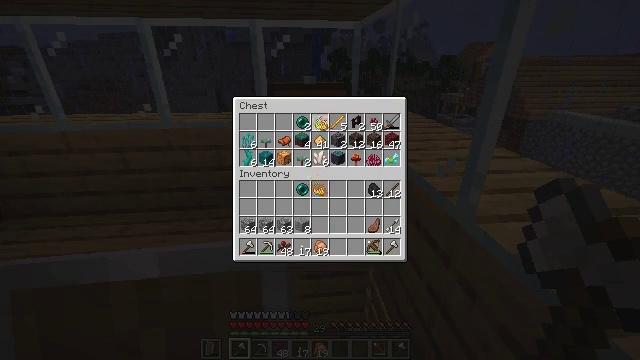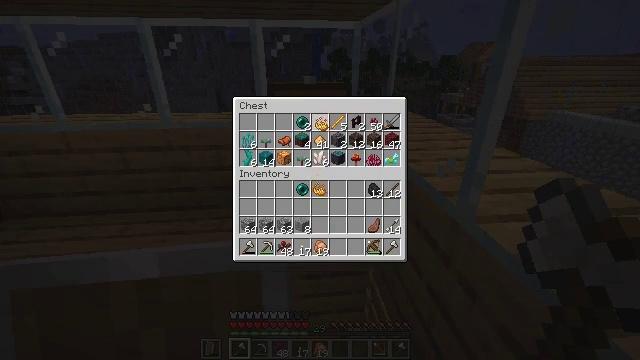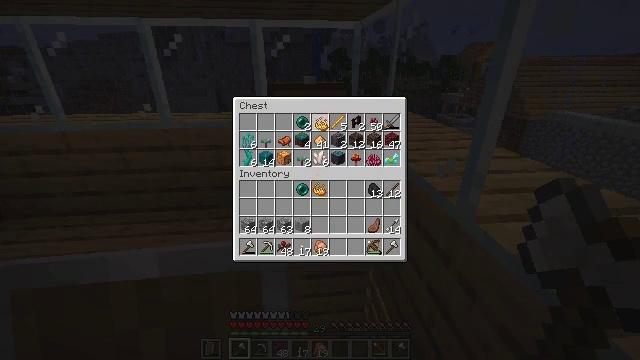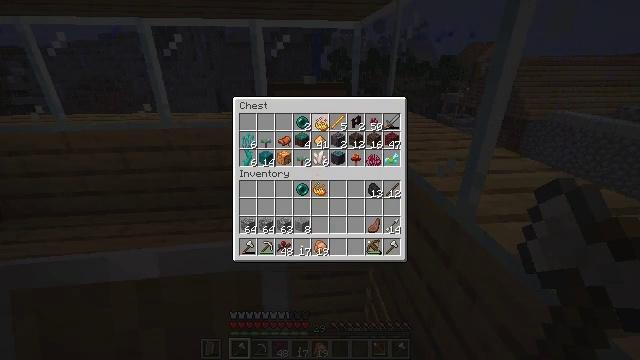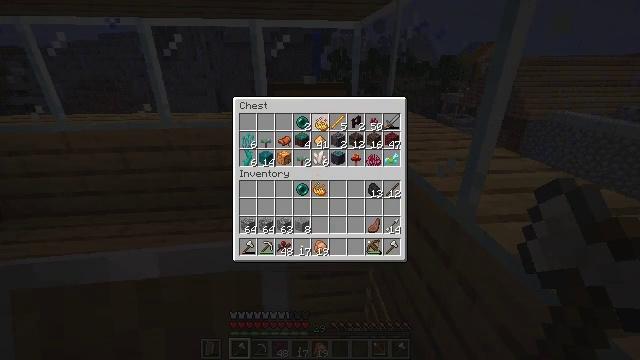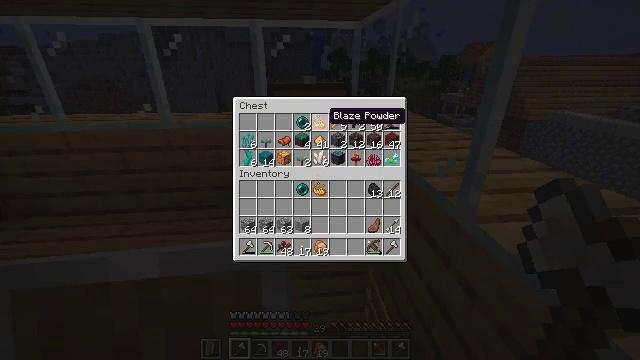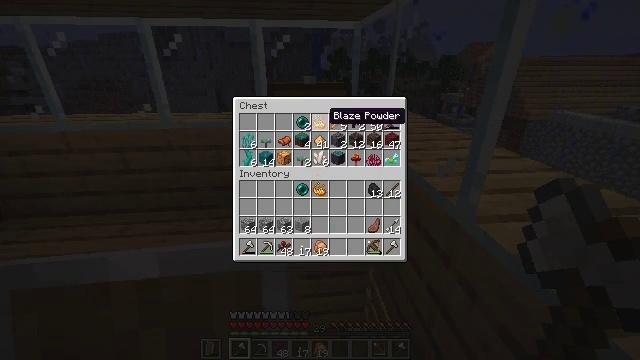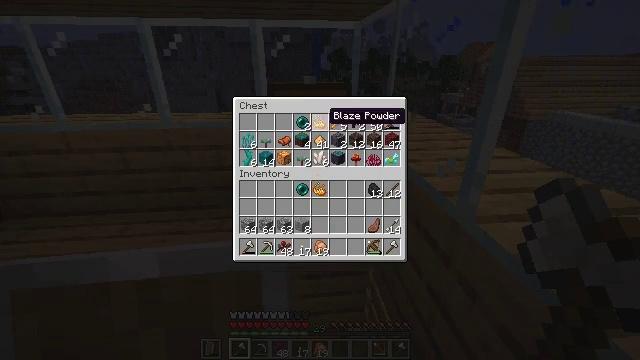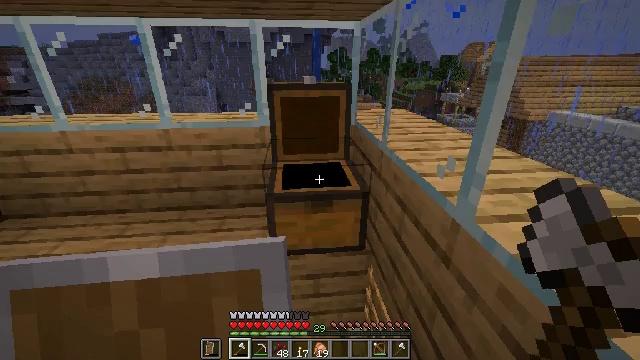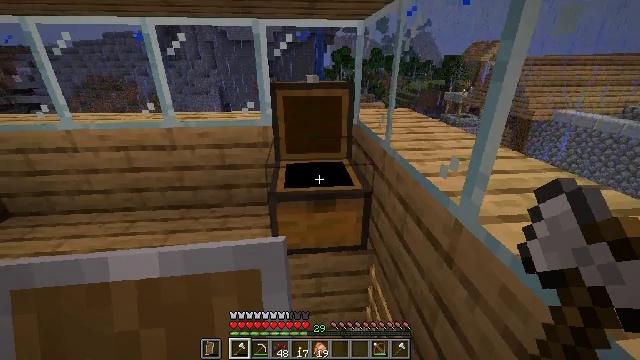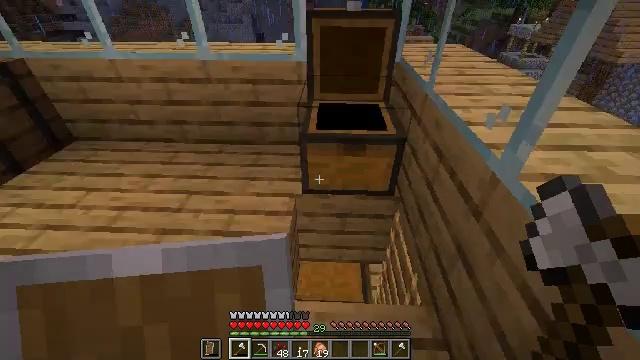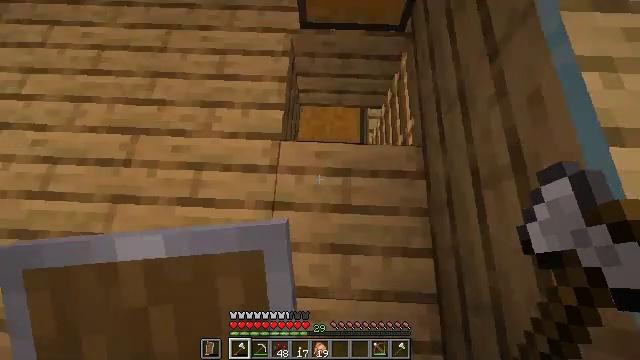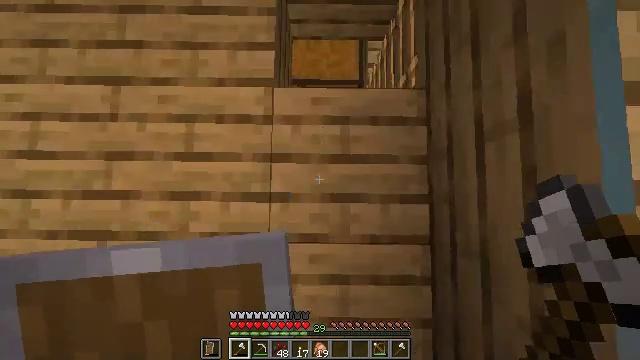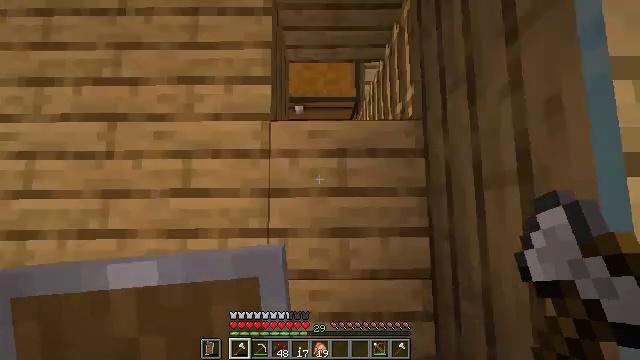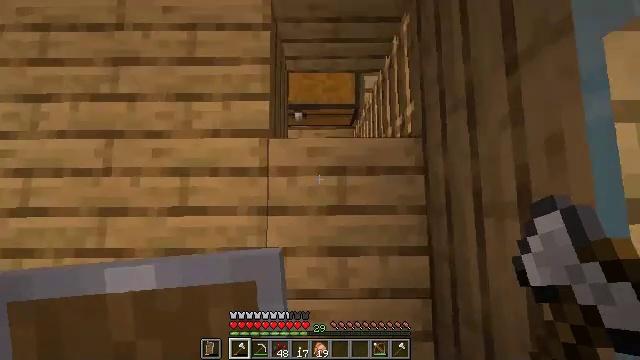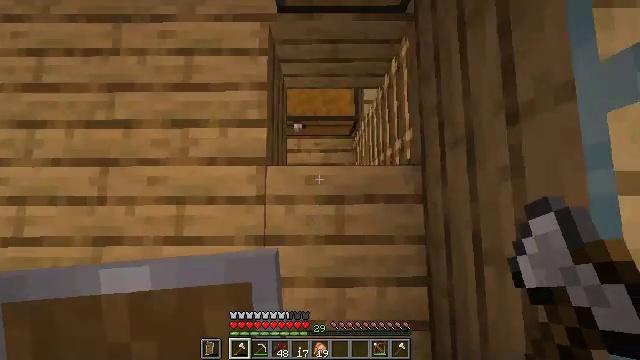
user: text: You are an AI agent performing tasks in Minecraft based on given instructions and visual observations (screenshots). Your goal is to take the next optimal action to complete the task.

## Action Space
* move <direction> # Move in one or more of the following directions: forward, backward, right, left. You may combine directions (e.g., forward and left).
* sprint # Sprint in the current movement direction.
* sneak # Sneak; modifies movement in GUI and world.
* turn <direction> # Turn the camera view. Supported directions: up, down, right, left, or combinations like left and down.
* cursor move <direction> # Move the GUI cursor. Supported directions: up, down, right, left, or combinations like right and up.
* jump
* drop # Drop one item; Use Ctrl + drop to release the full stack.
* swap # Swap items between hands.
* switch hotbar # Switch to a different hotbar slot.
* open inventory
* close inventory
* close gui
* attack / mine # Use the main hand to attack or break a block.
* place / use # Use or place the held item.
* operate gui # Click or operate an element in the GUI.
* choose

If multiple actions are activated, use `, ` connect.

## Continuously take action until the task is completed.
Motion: motion action
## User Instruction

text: Craft an ender eye.
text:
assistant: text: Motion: no_op
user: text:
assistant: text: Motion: operate gui
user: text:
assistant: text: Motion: operate gui
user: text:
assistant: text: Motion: operate gui
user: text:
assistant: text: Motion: no_op
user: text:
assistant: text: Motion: no_op
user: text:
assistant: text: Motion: no_op
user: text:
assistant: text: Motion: close inventory
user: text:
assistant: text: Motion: close inventory
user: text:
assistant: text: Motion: turn left and down, close inventory
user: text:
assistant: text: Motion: turn down
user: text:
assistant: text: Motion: move forward, turn right and down
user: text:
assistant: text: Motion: move forward, turn right and up
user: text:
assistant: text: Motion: move forward
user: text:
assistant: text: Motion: move forward
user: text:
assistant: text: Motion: move forward
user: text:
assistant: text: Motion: move forward
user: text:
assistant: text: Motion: move forward, turn right and down
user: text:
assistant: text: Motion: turn right and down
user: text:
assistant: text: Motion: move right
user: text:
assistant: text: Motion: move right, turn left and up
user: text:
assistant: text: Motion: turn left and up
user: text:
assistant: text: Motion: turn left and up
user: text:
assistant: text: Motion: turn left
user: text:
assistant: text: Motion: turn left
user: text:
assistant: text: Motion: no_op
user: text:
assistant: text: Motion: no_op
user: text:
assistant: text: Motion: turn left
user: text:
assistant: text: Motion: turn left and up
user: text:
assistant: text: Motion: turn left and up